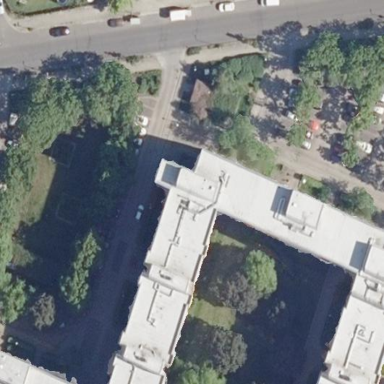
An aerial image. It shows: Apartment building with flat roof.